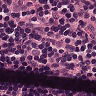
Metastatic tissue present: no